Interaction volume radius: 10 \u00c5
Interaction volume height: 20 \u00c5
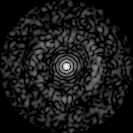
Disorder parameter: 0.8363